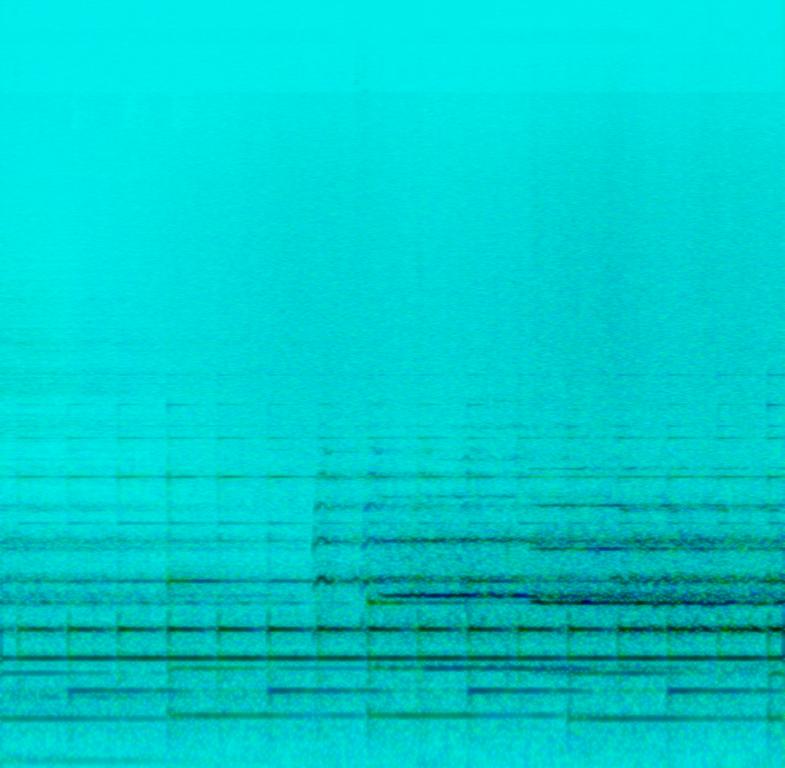
This song has a relaxing feel. It starts off with a synth playing a chord sequence. This is followed by synth strings playing a high pitched melody. The notes fade into each other. Another synth plays the bass notes in the background. There is no percussion in this song. The mood of this song is dreamy. This song can be played in a dream sequence in a movie.